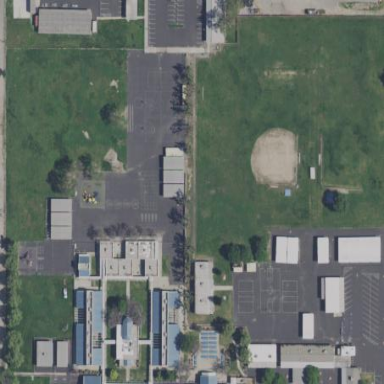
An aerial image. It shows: School.